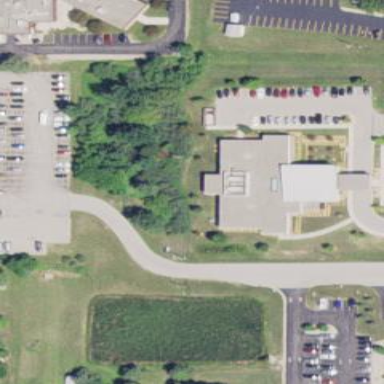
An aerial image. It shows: Clinic building providing healthcare services.